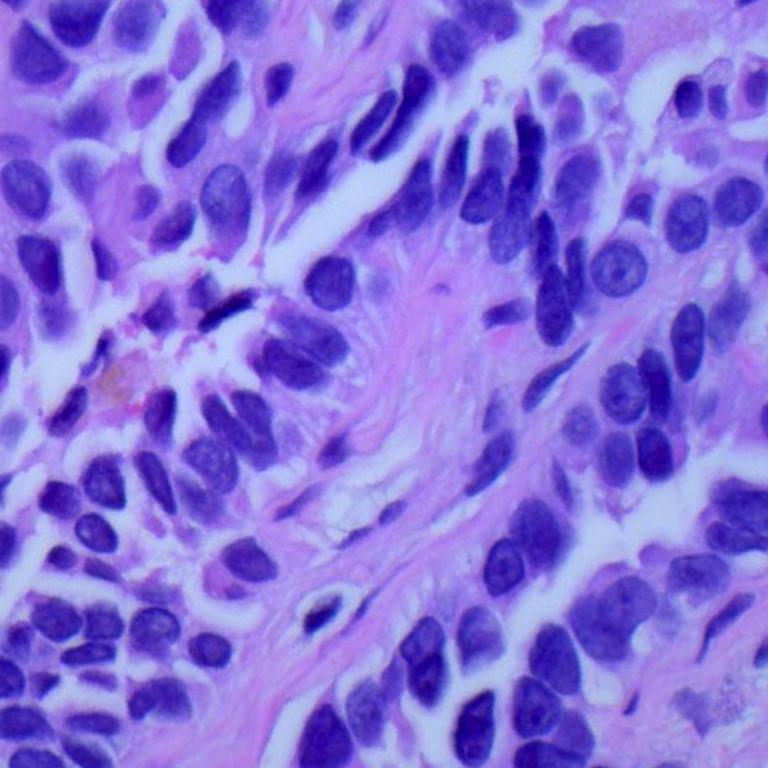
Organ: lung
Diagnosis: adenocarcinomas